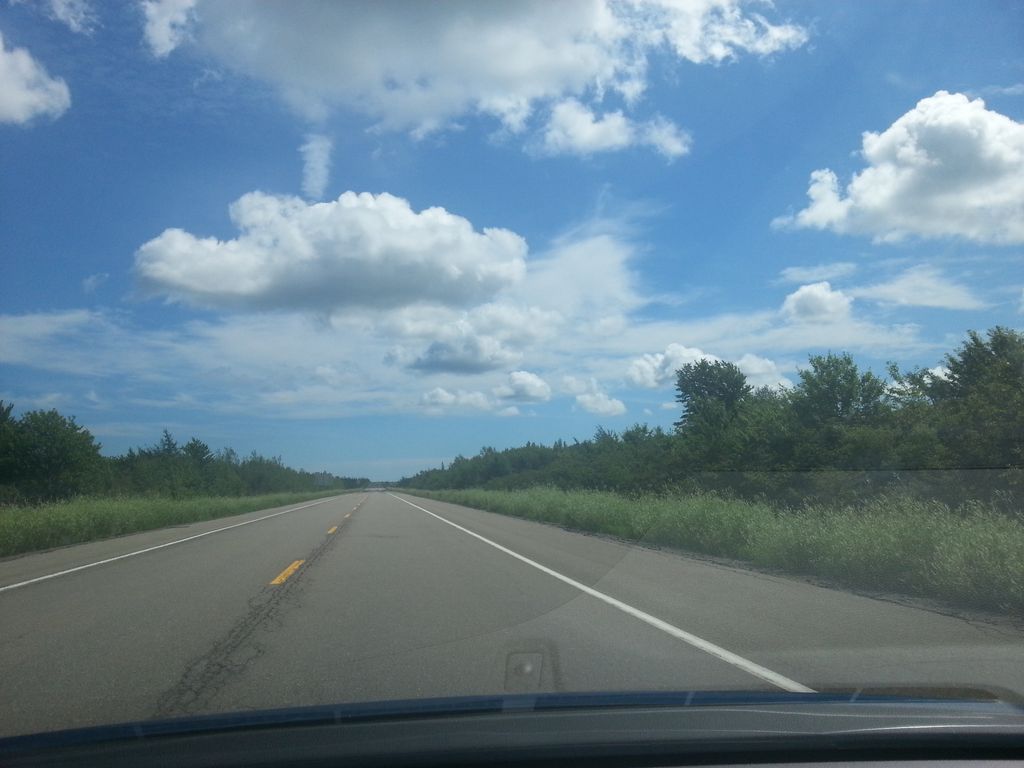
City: charlottetown